Chest X-ray. View position: PA
Patient age: 26
Patient sex: M
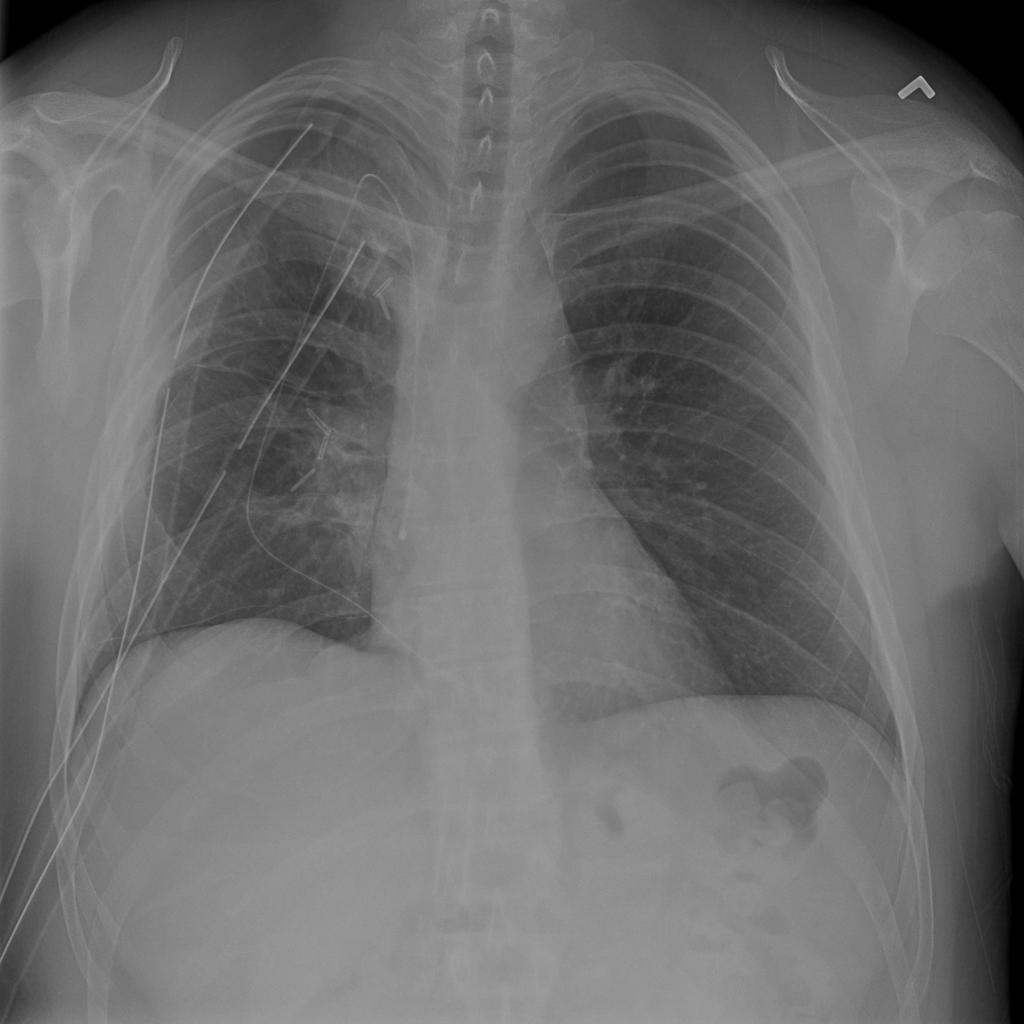
Finding: Pneumothorax